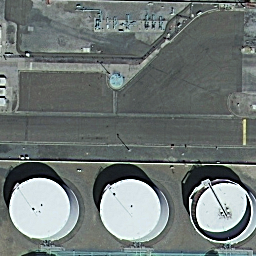
Label: storage tanks